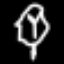
Label: leaf